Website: lowes
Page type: order-returns
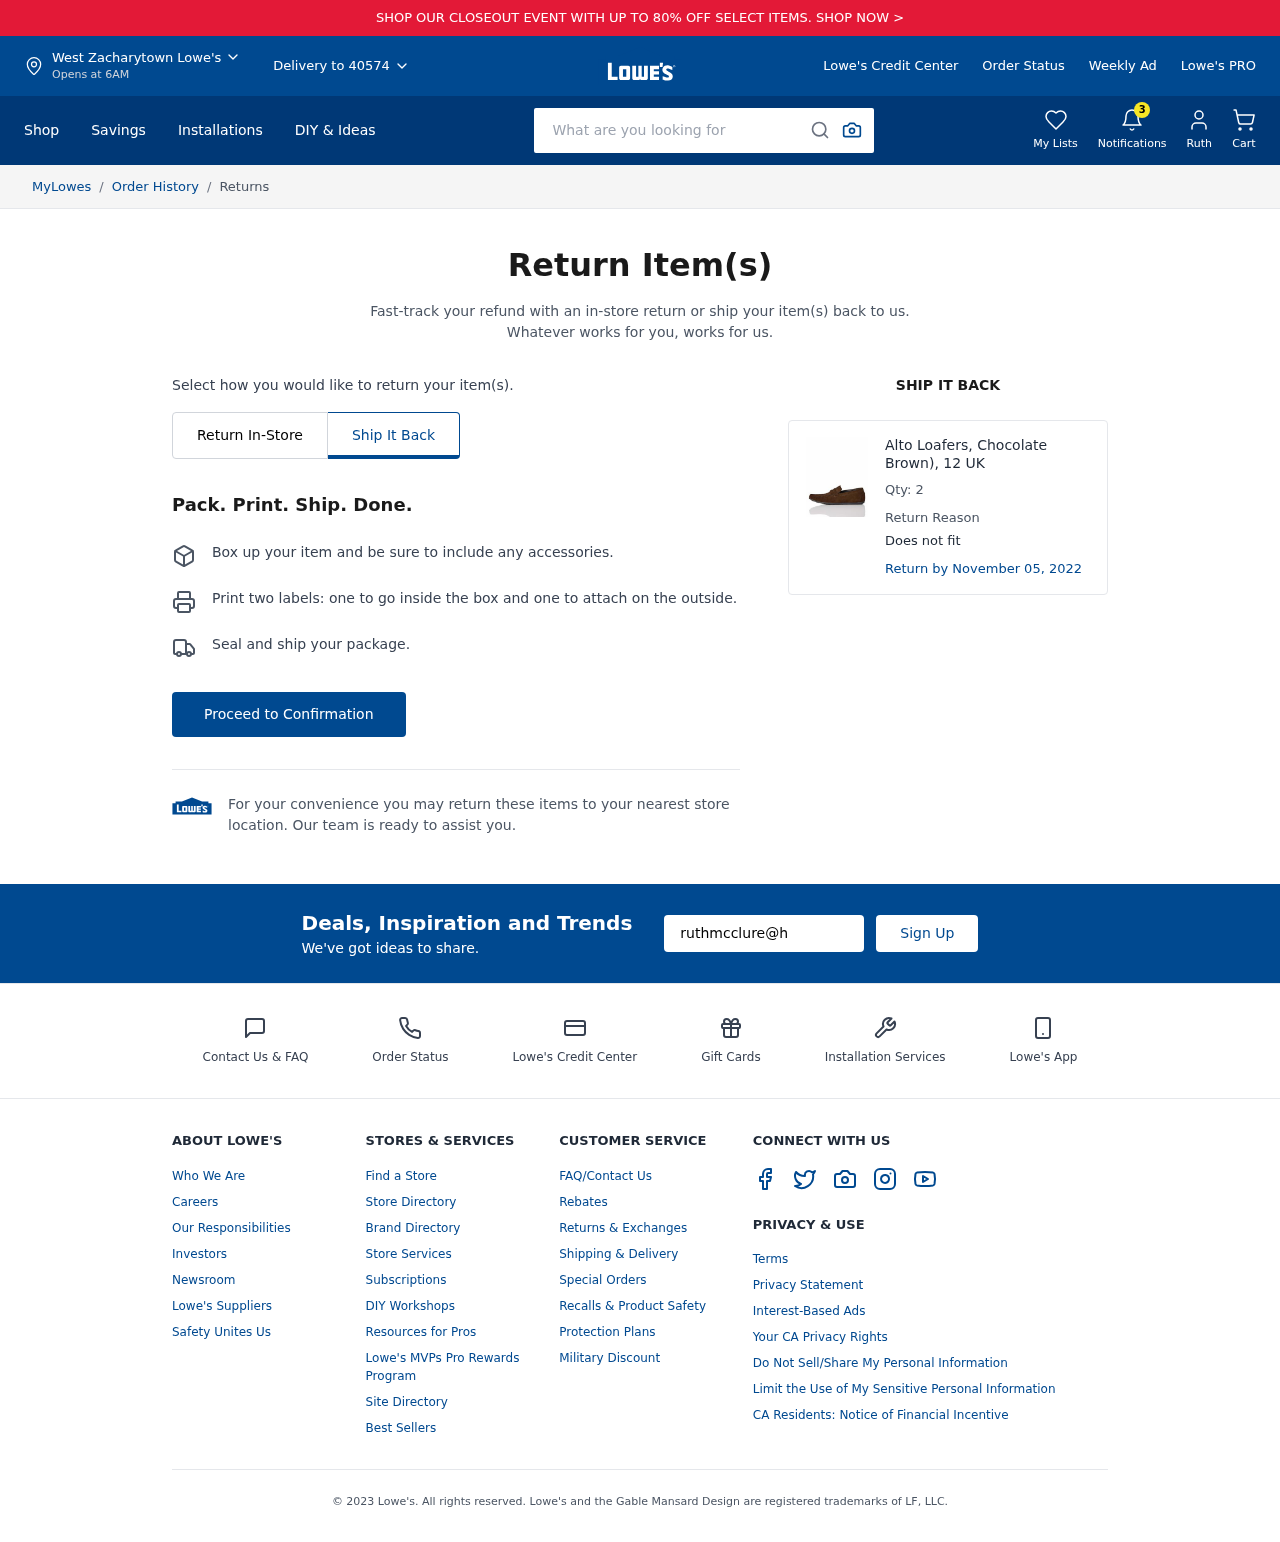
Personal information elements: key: PII_CITY
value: West Zacharytown
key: PII_EMAIL
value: ruthmcclure@hotmail.com
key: PII_FIRSTNAME
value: Ruth
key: PII_POSTCODE
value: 40574
Product elements: key: PRODUCT1_NAME
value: Alto Loafers, Chocolate Brown), 12 UK
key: PRODUCT1_QUANTITY
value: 2
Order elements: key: ORDER_RETURN_BY_DATE
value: November 05, 2022
Search elements: key: HEADER_SEARCH
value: What are you looking for
Other elements: key: NOTIFICATION_COUNT
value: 3